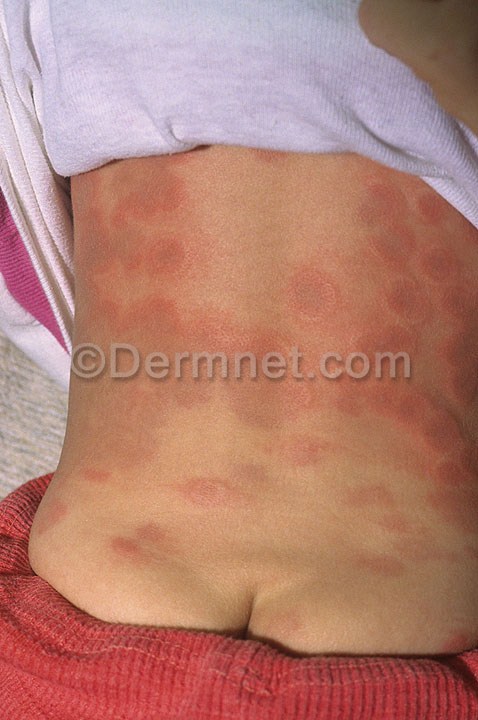
Disease: Urticaria Hives